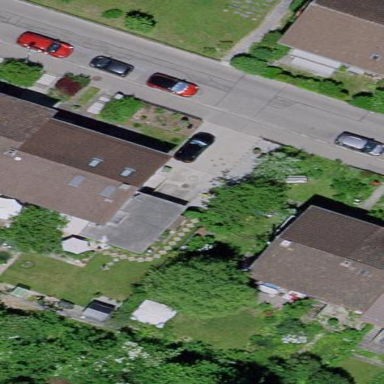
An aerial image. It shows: Residential building with gabled roof oriented across.